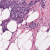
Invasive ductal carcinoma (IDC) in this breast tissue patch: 1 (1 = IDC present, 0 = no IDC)